Question: The following screenshot illustrates a simple example of what I have now:

What I'd like to achieve, is that the selected (blue) view not be clipped at the boundary of the red container. My first try was clipChildren="false", which causes the blue view to expand outside of borders, filling the the red area. I just want to see the portion overlaying the green area.
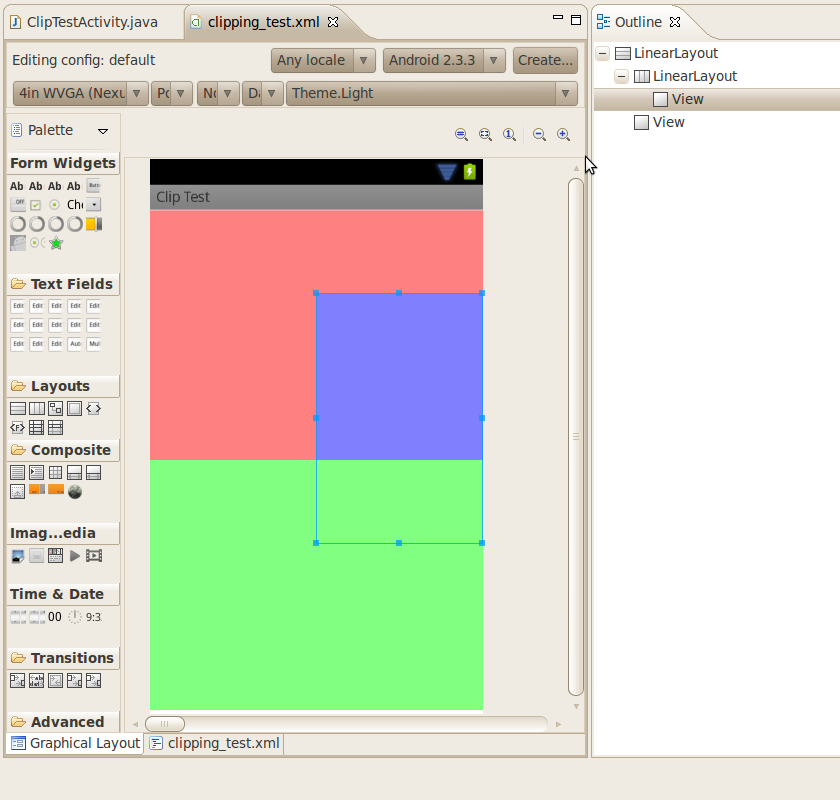
Answer: I think you'll have to float the blue on top of both the red and green. You can't have a child outside of its parent ViewGroup (AFAIK). You'll need to redesign your layout.
Getting what you want should be pretty easy, though. I don't use the graphical designer, so would need XML.
FrameLayout with LinearLayout inside to show the Red/Green, then another Linear or Relative after the first LinearyLayout (inside the FrameLayout). With LinearLayout, I'd align right, and give the blue element some padding.
It may be possible to do this all with RelativeLayout, but I tend to stay away from it.